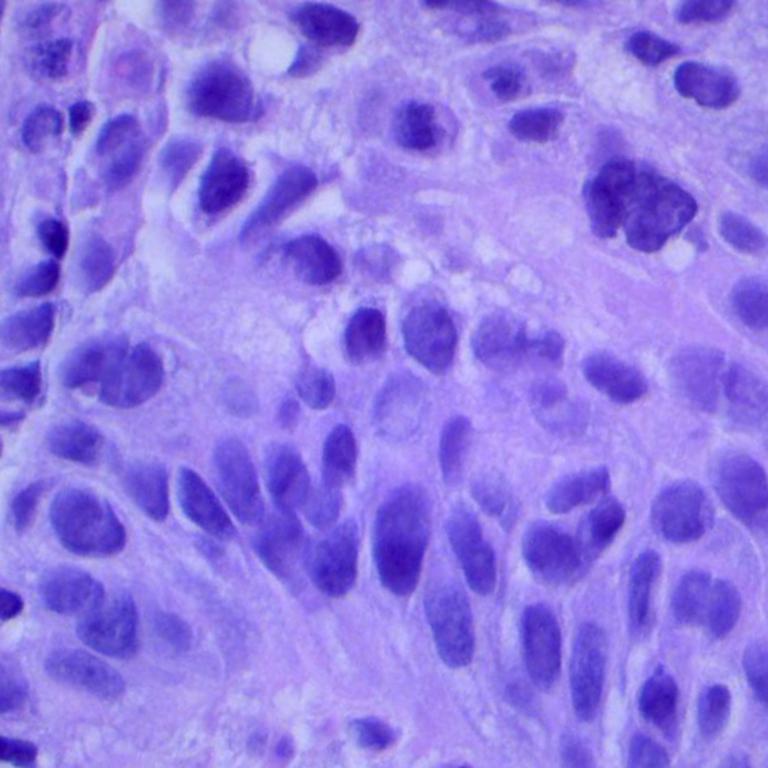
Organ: lung
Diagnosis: squamous carcinomas